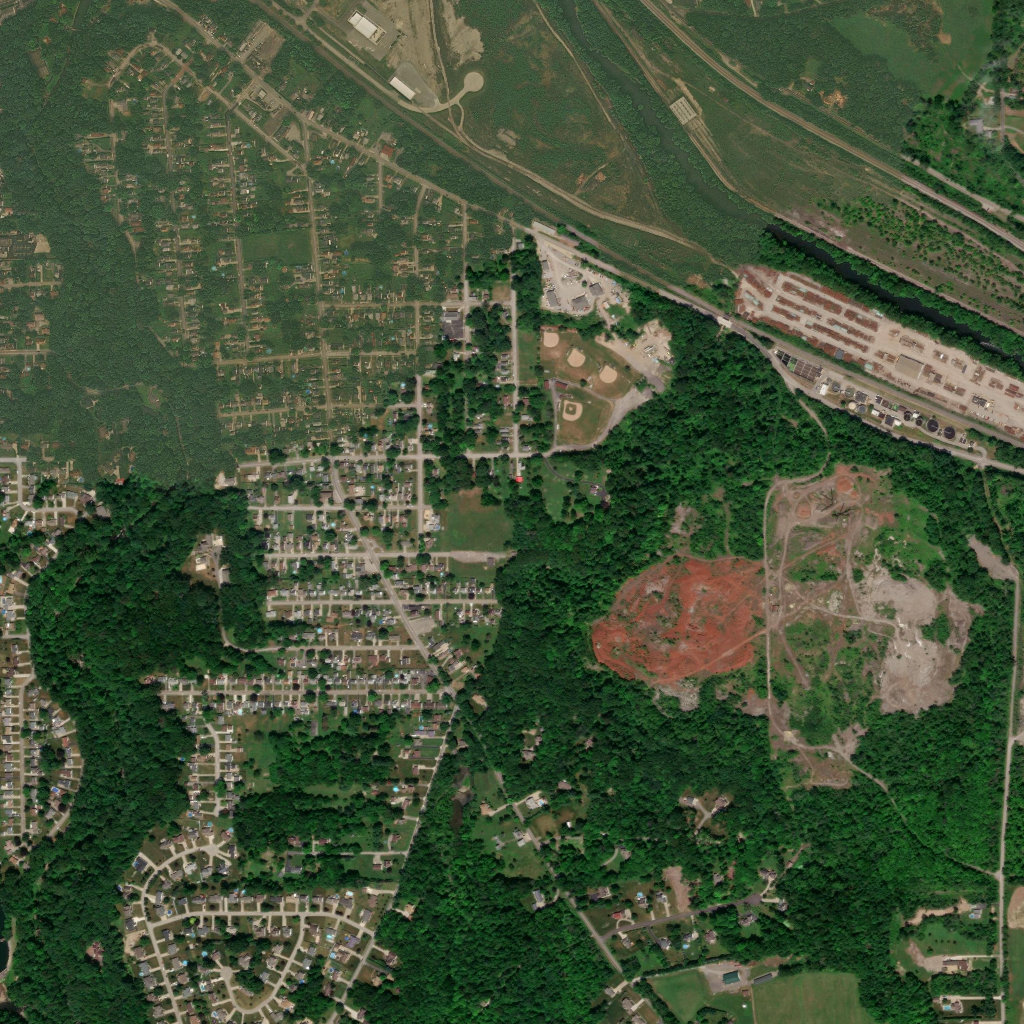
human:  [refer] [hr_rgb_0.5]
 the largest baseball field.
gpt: <box>[[52, 31, 64, 44, 0]]</box>